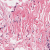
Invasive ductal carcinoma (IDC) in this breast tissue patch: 0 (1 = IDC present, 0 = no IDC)